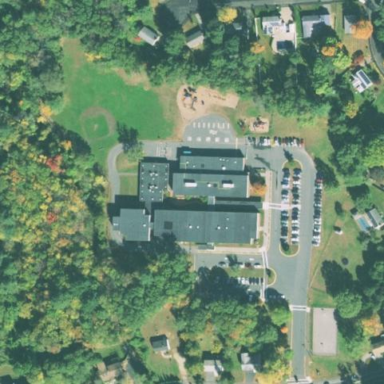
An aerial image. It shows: School.